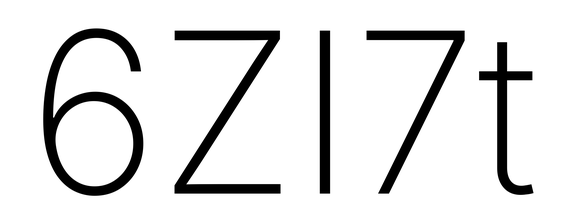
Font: Inter_ExtraLight